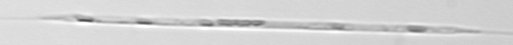
Label: Rhizosolenia